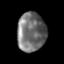
Tissue: prostate
Cell type: Epithelial cells
Senescence score: 0.3517
Nuclear area (px): 1084
Mean DAPI intensity: 113.281